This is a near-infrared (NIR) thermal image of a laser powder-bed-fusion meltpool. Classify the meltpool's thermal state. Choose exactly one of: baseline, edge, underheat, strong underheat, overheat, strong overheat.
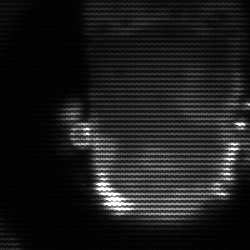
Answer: baseline